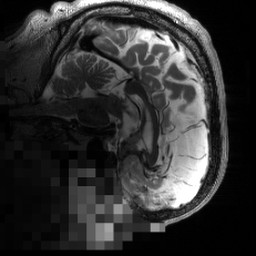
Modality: T2w
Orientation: sagittal
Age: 67
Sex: male
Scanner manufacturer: siemens
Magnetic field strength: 3 T
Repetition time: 3.2 s
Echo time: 0.564 s